Field crop: maize
Growth stage: 2
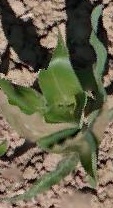
Species: maize